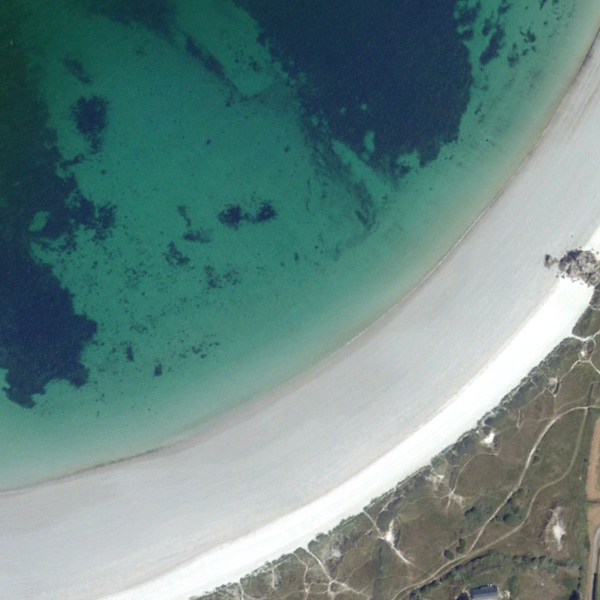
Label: Beach